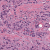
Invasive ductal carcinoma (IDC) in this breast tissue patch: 1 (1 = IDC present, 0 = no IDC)